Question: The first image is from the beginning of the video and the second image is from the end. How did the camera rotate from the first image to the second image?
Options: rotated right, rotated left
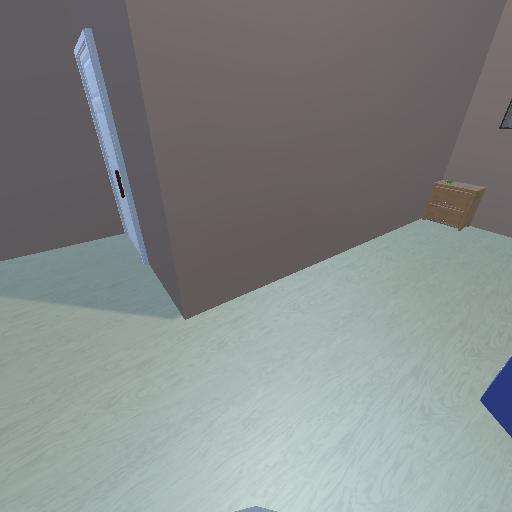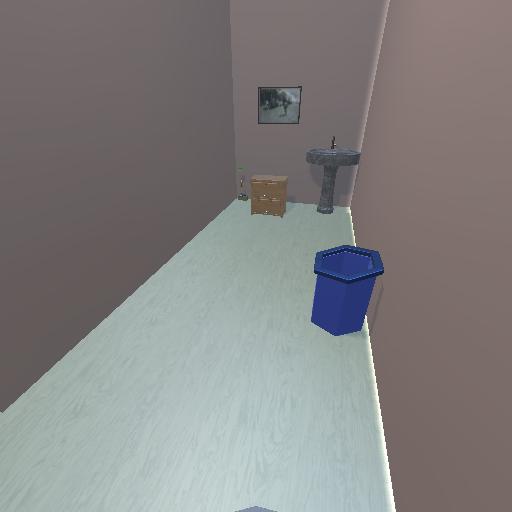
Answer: rotated right